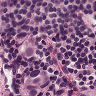
Metastatic tissue present: yes